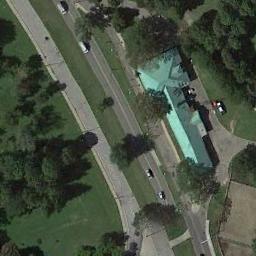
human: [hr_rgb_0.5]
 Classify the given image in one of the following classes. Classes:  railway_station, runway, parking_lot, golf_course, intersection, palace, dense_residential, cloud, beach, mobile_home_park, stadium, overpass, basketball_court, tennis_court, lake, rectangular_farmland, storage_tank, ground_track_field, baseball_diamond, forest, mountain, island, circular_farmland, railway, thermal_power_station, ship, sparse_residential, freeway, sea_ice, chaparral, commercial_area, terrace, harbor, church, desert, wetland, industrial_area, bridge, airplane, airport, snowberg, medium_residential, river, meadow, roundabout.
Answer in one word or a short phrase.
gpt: freeway